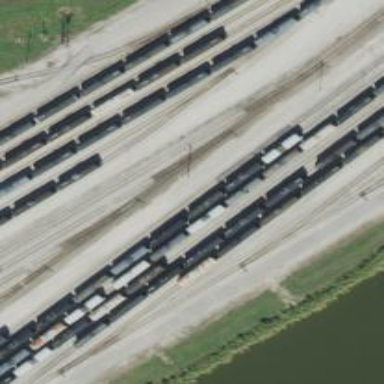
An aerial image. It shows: Railway yard.